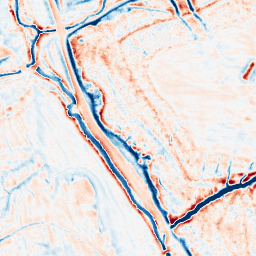
Category: edge_preserving
Decomposition family: bilateral
Decomposition parameters: d: 15
sigma_color: 75
sigma_space: 150
Upsampling method: sinc_blackman
Upsampling parameters: scale: 2
kernel_size: 16
Upsampling scale: 2